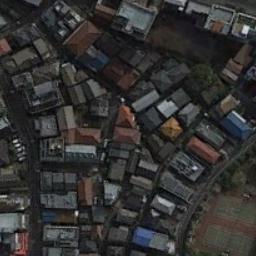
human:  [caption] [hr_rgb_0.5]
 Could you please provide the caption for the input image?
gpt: A dense residential area has two badminton courts and lots of houses with different colors of roofs and some roads go through the residential area .

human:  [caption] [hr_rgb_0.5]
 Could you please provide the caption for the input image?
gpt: In densely populated areas there are many roads and densely arranged houses of different sizes and shapes .

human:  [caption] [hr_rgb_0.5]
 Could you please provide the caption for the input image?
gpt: The dense residential is next to the basketball court .

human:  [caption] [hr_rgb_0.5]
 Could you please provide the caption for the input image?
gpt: The color of the house is mostly white .

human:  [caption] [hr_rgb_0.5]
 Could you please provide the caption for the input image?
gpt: There are buildings of different colors on a dense residential area .